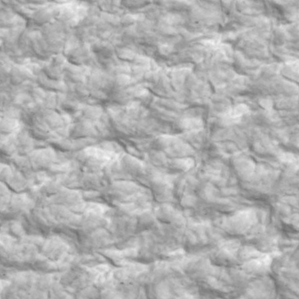
Label: non_frost